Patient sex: F
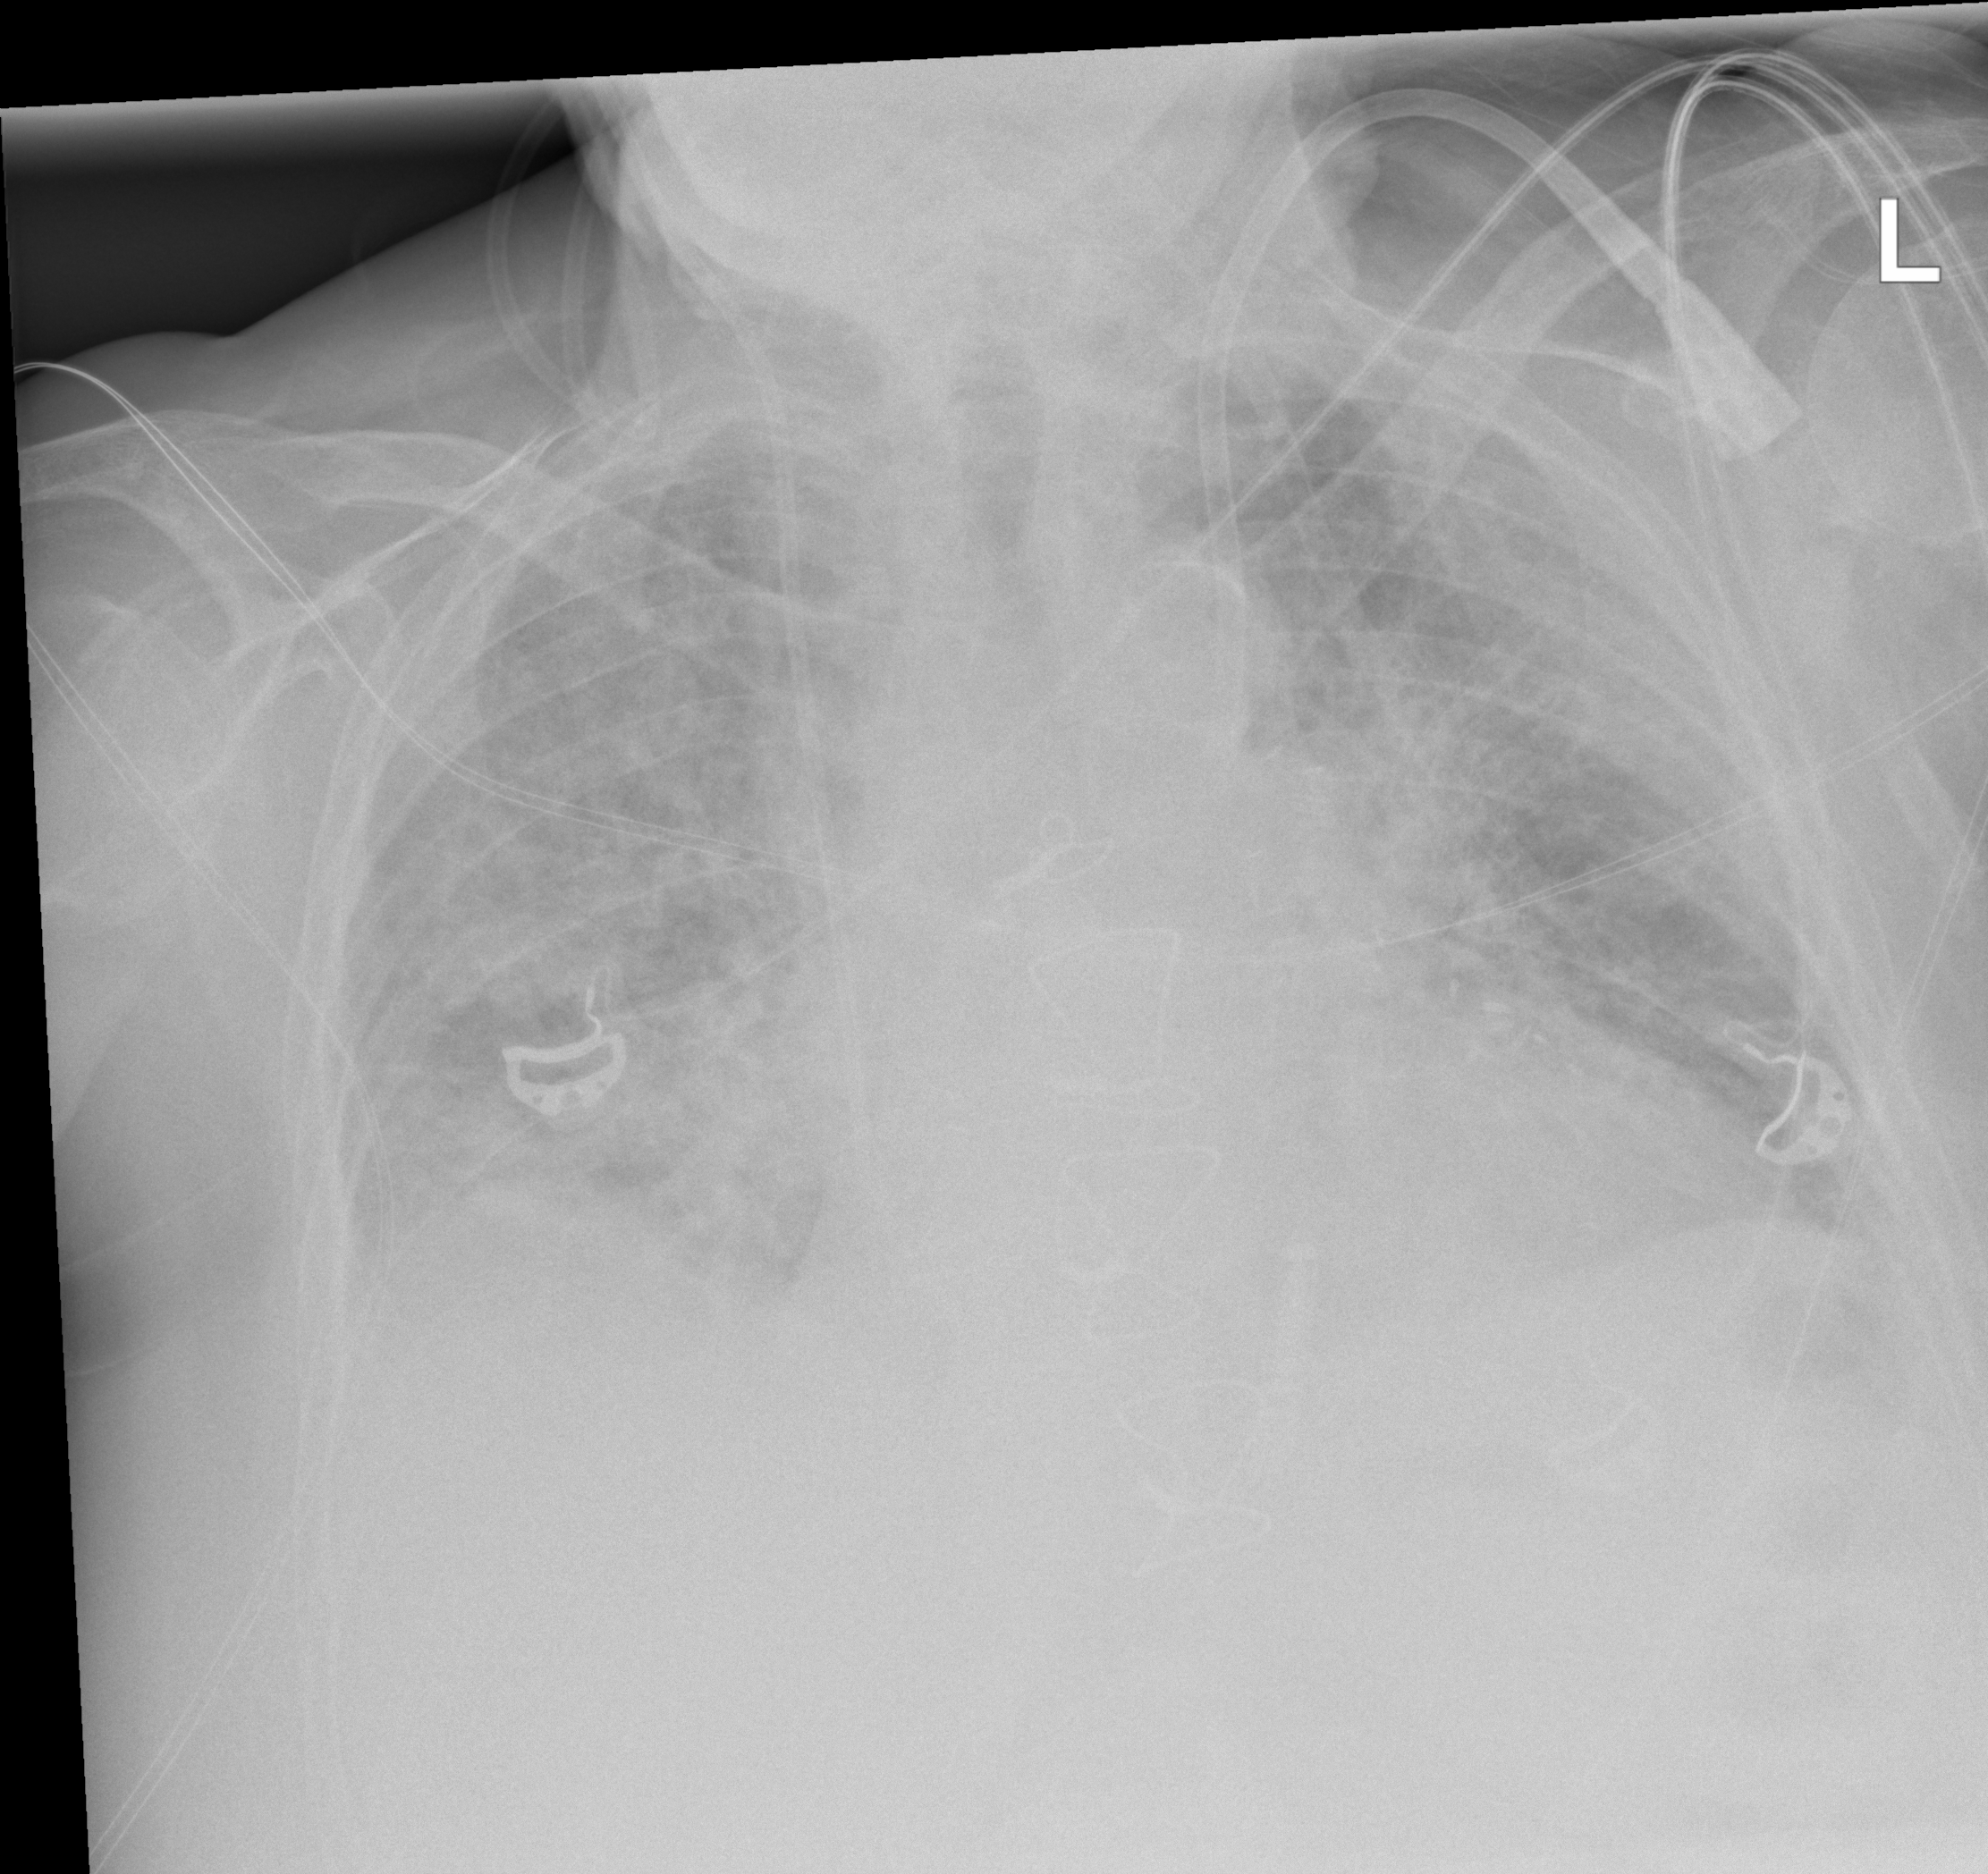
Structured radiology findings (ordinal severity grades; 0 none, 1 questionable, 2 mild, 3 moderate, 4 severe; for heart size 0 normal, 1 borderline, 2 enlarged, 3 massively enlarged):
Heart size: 2
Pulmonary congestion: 3
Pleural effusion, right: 2
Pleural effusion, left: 2
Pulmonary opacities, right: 3
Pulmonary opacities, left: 2
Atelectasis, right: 2
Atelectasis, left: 2